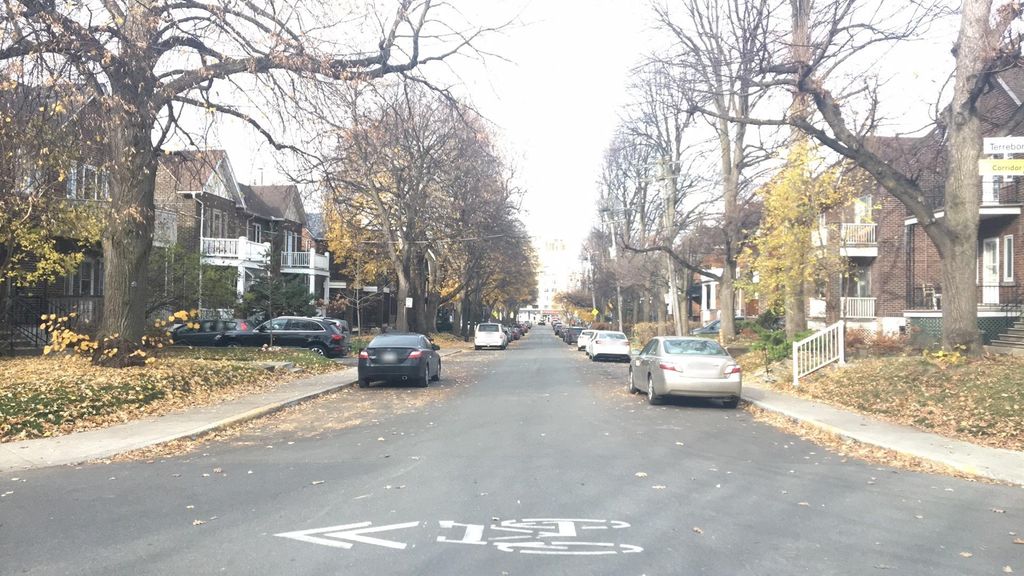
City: montreal